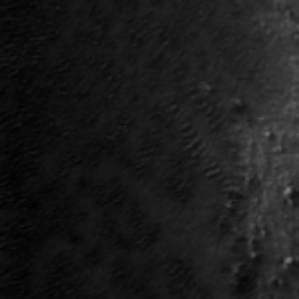
Label: frost